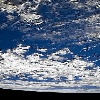
Label: cloud